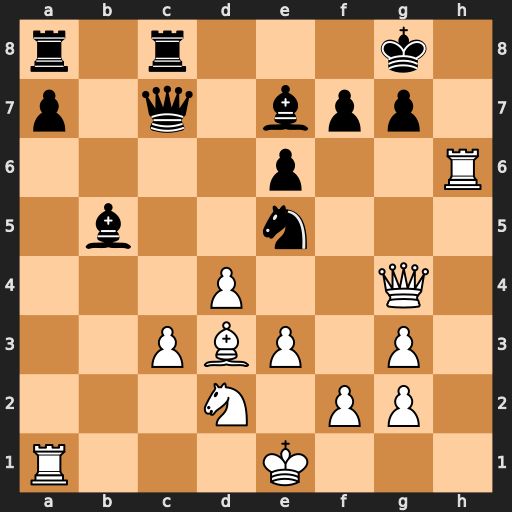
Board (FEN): r1r3k1/p1q1bpp1/4p2R/1b2n3/3P2Q1/2PBP1P1/3N1PP1/R3K3
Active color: w
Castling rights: Q
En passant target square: -
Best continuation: Rh8+ Kxh8 Qh5+ Kg8 Qh7+ Kf8 Qh8#